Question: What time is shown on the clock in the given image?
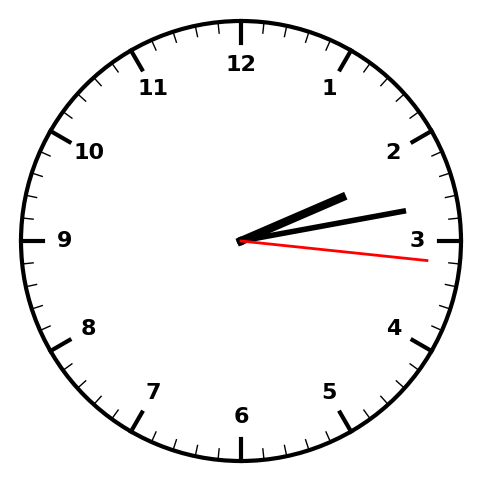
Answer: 02:13:16